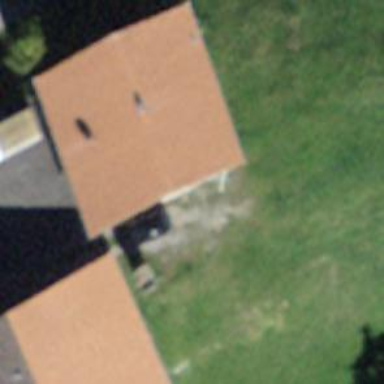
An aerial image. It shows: Residential building.